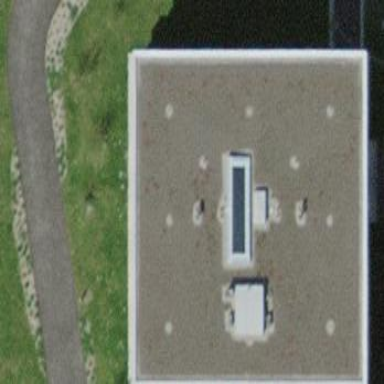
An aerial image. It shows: Flat concrete roof building with apartments.